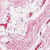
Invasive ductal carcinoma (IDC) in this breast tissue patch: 0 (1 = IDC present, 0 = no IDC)